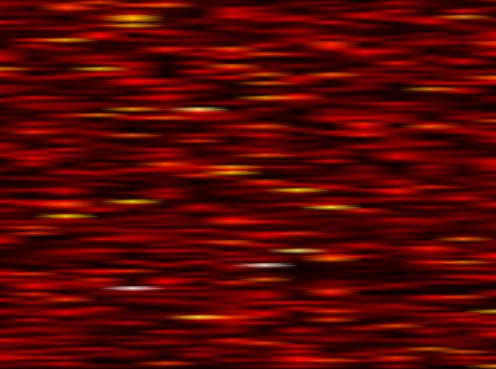
Label: FOFDM